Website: ulta-beauty
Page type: customer-info-address
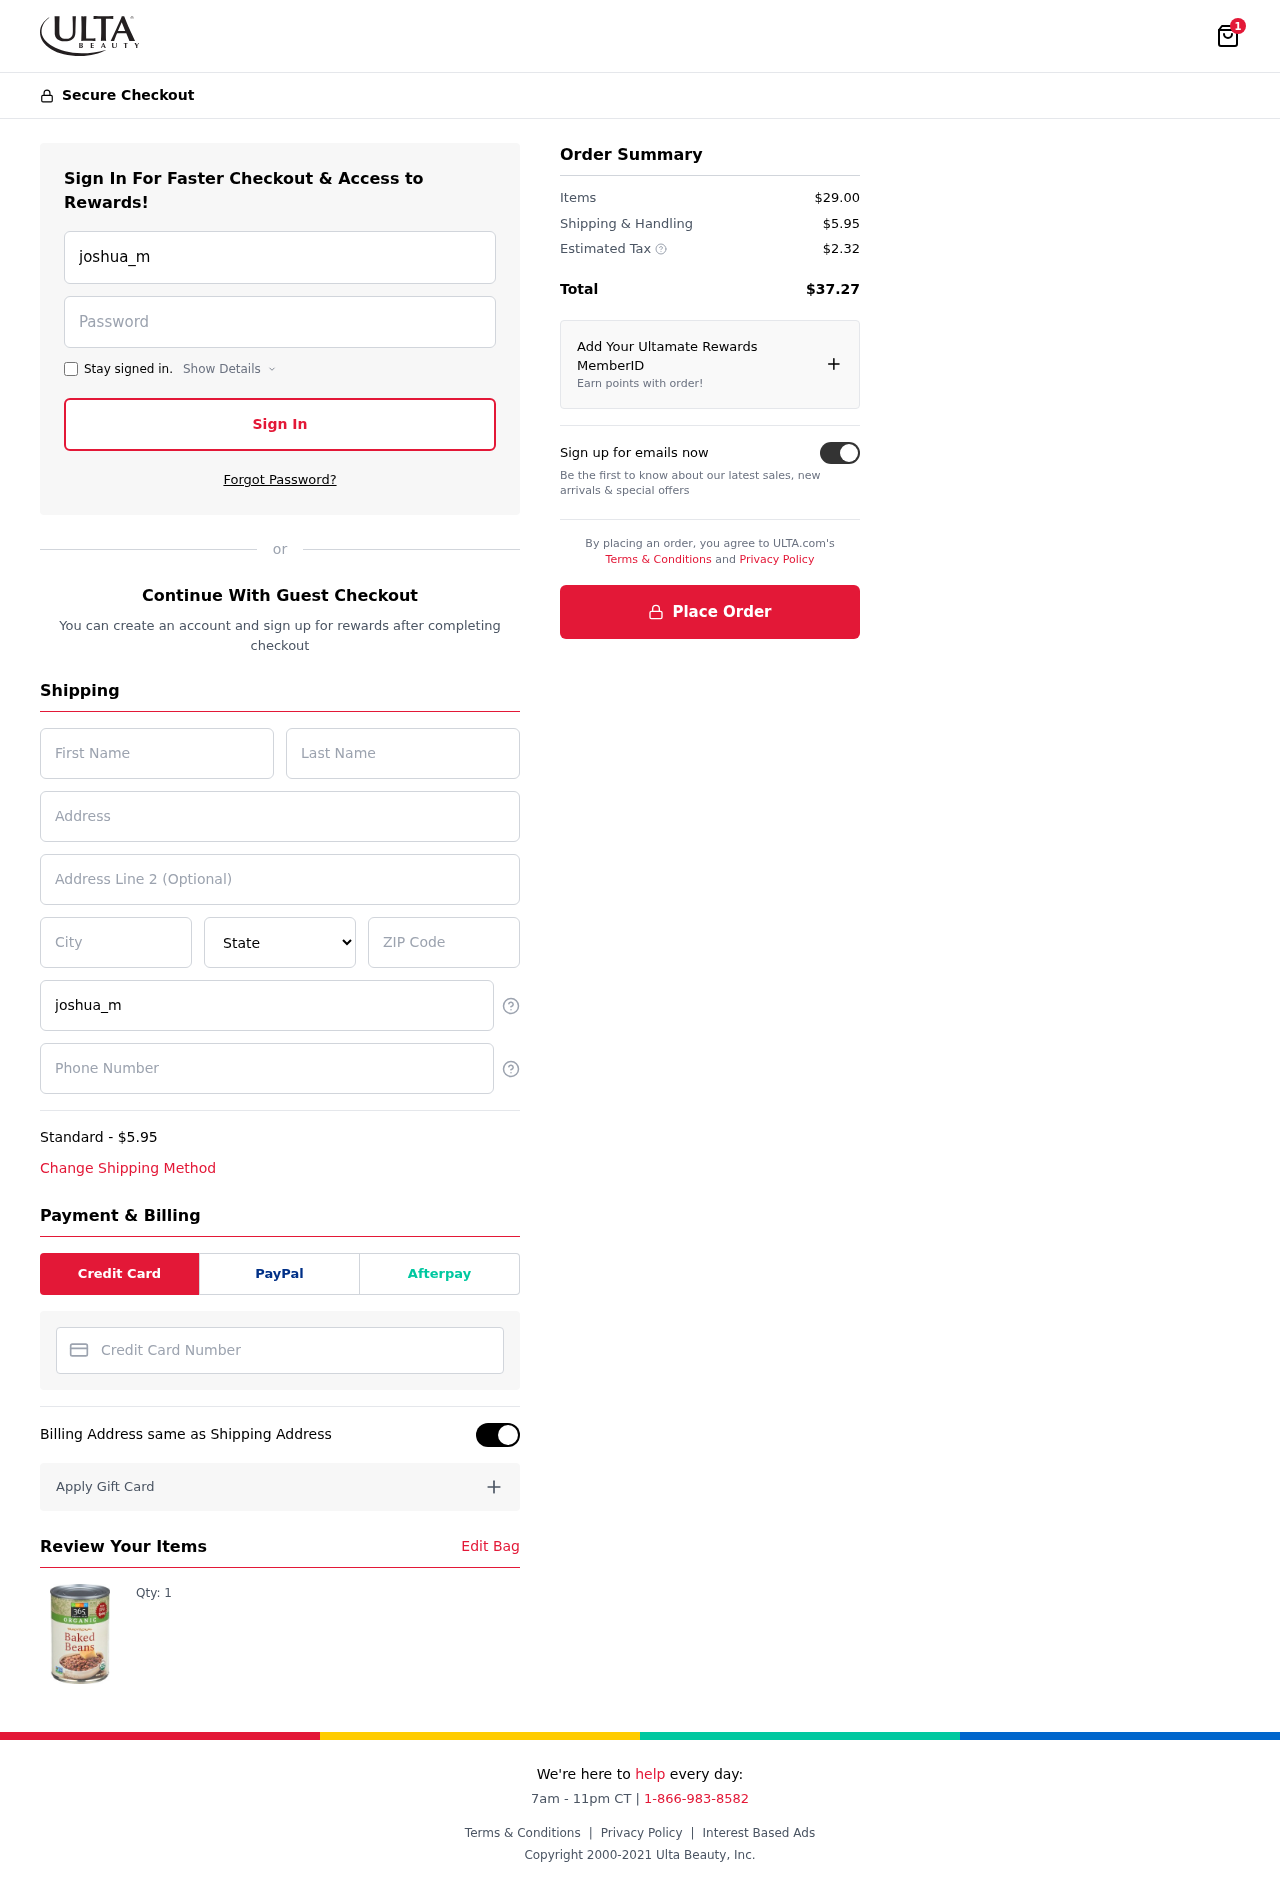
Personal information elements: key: PII_CARD_NUMBER
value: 6531 9829 2058 7551
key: PII_CITY
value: Gardnerland
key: PII_EMAIL
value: joshua_marks@gmail.com
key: PII_FIRSTNAME
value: Joshua
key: PII_LASTNAME
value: Marks
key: PII_PHONE
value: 5577416449
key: PII_POSTCODE
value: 14662
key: PII_STATE
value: PR
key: PII_STREET
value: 982 Robert Fields Suite 135
Product elements: key: PRODUCT1_QUANTITY
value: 1
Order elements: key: ORDER_NUM_ITEMS
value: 1
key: ORDER_SHIPPING_COST
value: $5.95
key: ORDER_ITEMS_TOTAL
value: $29.00
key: ORDER_SHIPPING_COST2
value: $5.95
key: ORDER_TAX
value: $2.32
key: ORDER_TOTAL
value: $37.27